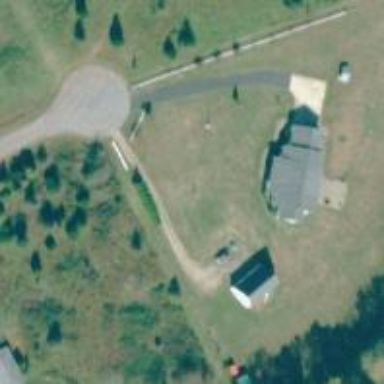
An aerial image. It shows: Driveway.